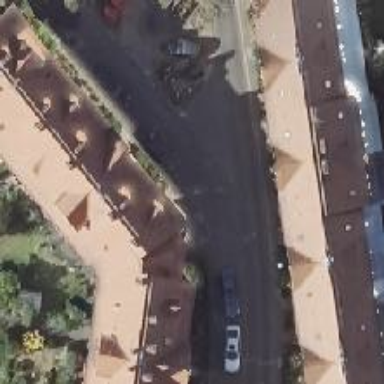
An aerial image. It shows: Residential road.